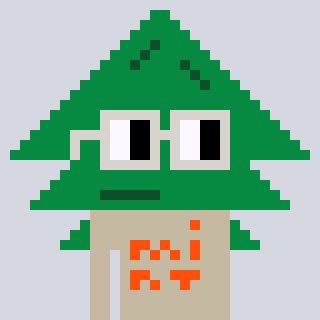
a pixel art character with square light gray glasses, a fir-shaped head and a bege-colored body on a cool background